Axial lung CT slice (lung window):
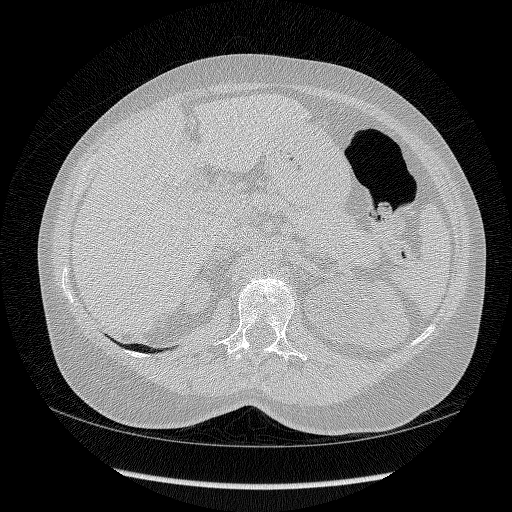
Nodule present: no